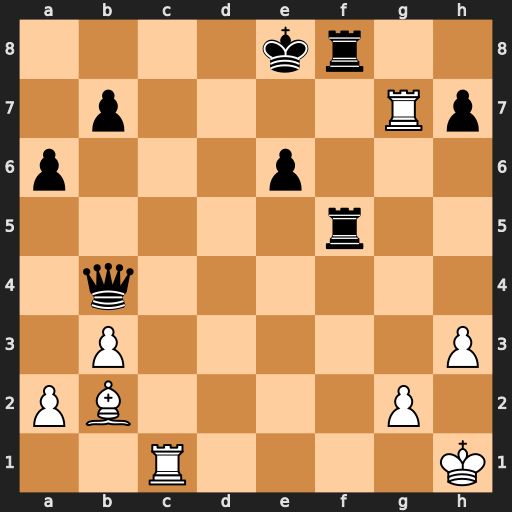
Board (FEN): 4kr2/1p4Rp/p3p3/5r2/1q6/1P5P/PB4P1/2R4K
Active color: w
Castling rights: -
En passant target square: -
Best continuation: Rc8#